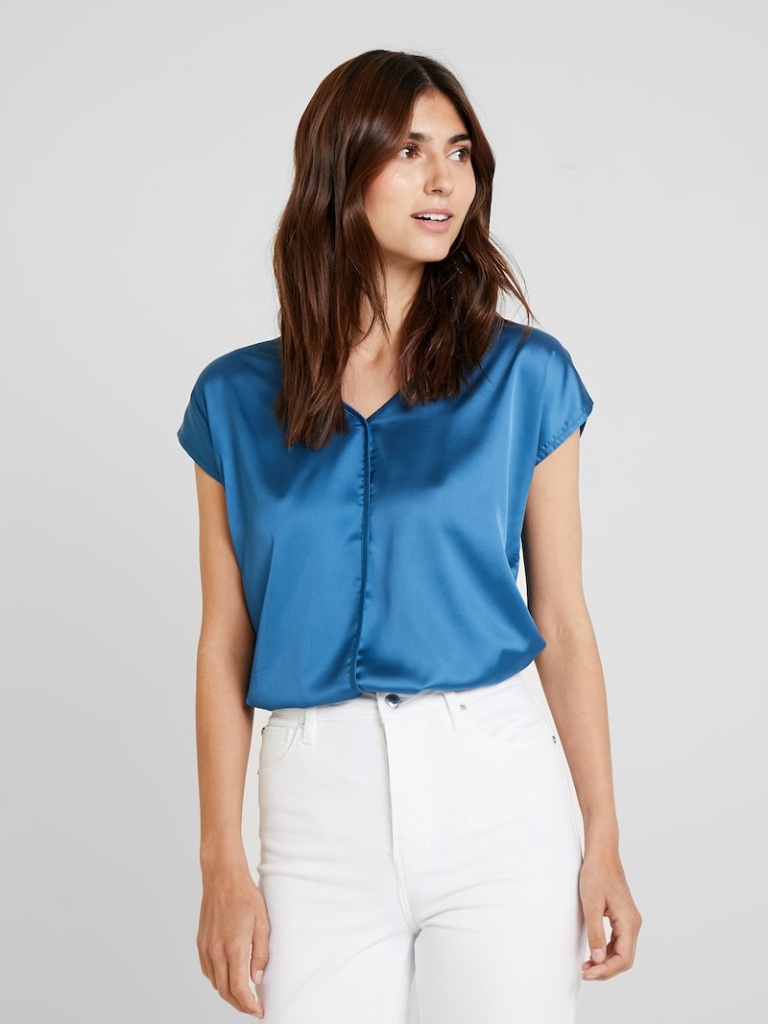
satin relaxed short sleeve hip length Fully Tucked in v-neck blouse